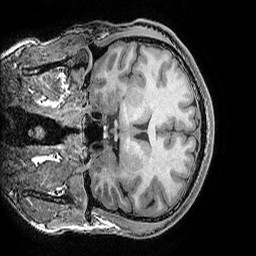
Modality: T1w
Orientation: coronal
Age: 26
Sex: male
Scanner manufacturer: ge
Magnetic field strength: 3 T
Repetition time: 0.008184 s
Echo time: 0.003192 s